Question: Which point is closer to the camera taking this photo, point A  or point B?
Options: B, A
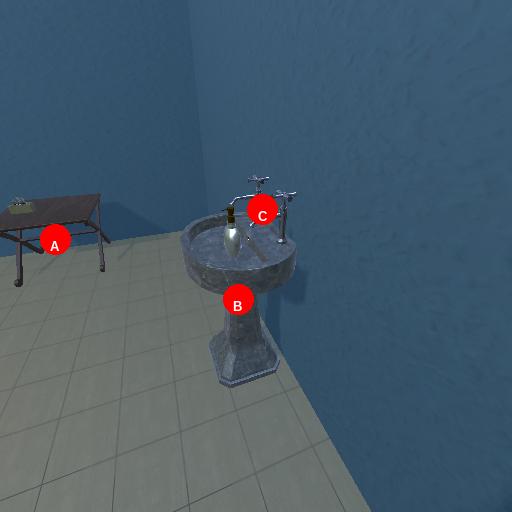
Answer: B